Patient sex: F
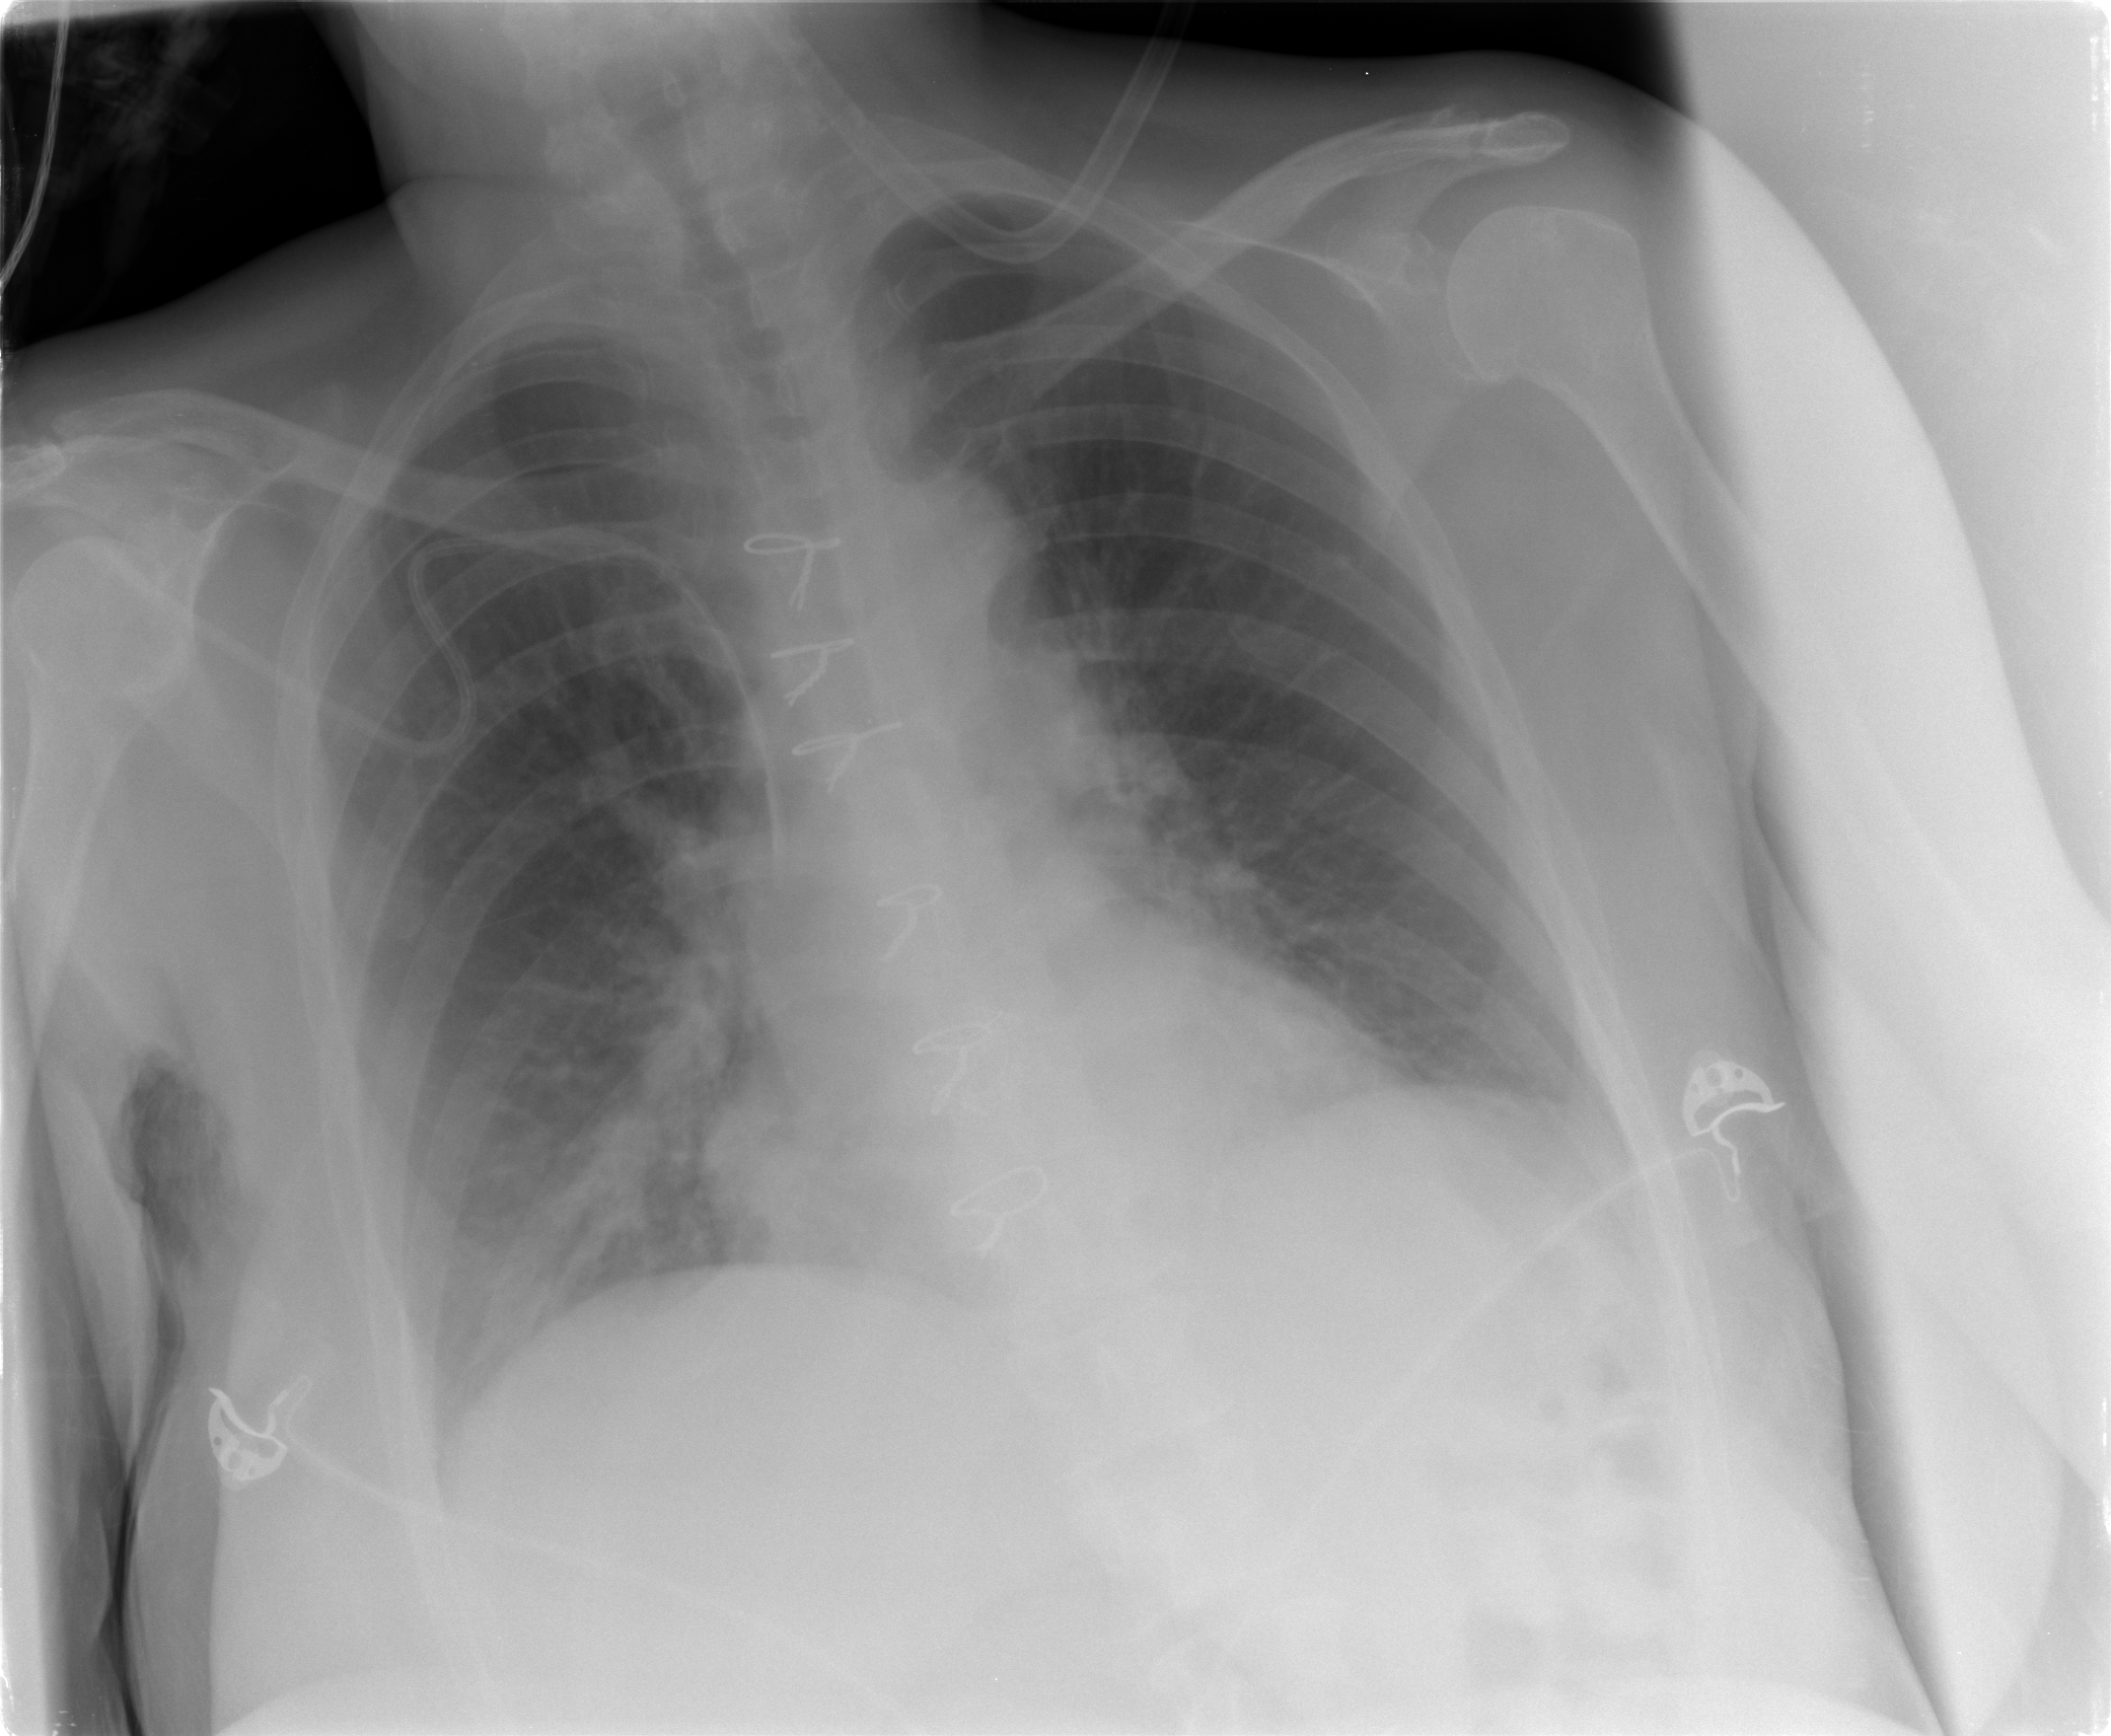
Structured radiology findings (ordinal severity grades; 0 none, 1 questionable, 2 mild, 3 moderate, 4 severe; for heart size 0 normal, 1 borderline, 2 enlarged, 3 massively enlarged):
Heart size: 0
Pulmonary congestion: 0
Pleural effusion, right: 0
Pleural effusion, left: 1
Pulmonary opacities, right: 2
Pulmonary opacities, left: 1
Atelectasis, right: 2
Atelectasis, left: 2